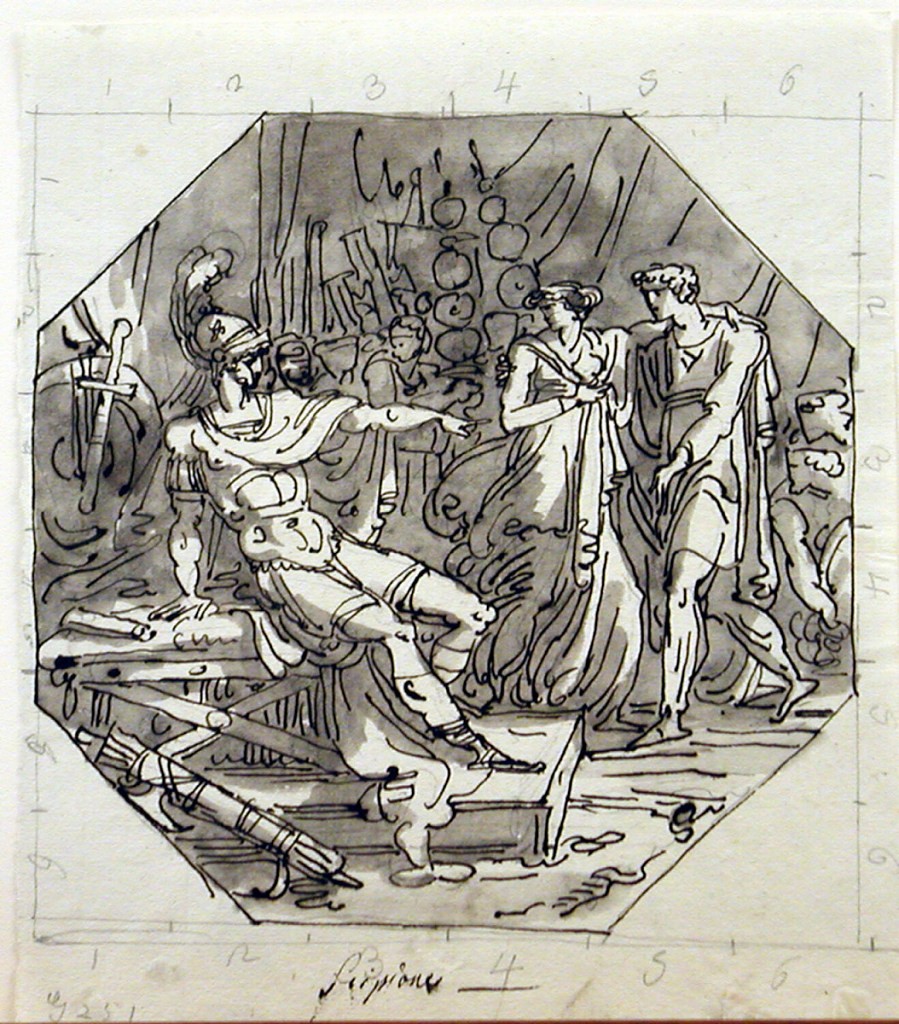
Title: Continence of Scipio
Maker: Felice Giani, Italian, 1758–1823
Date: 1811
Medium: Pen and brown ink, brush and brown wash over traces of graphite on cream laid paper
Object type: Drawing
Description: Sitting at left in his tent, he dismisses Spanish girl and her fiancé Allucius, who had been held hostages at Carthage. Marching Roman soldiers shown in background.